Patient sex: M
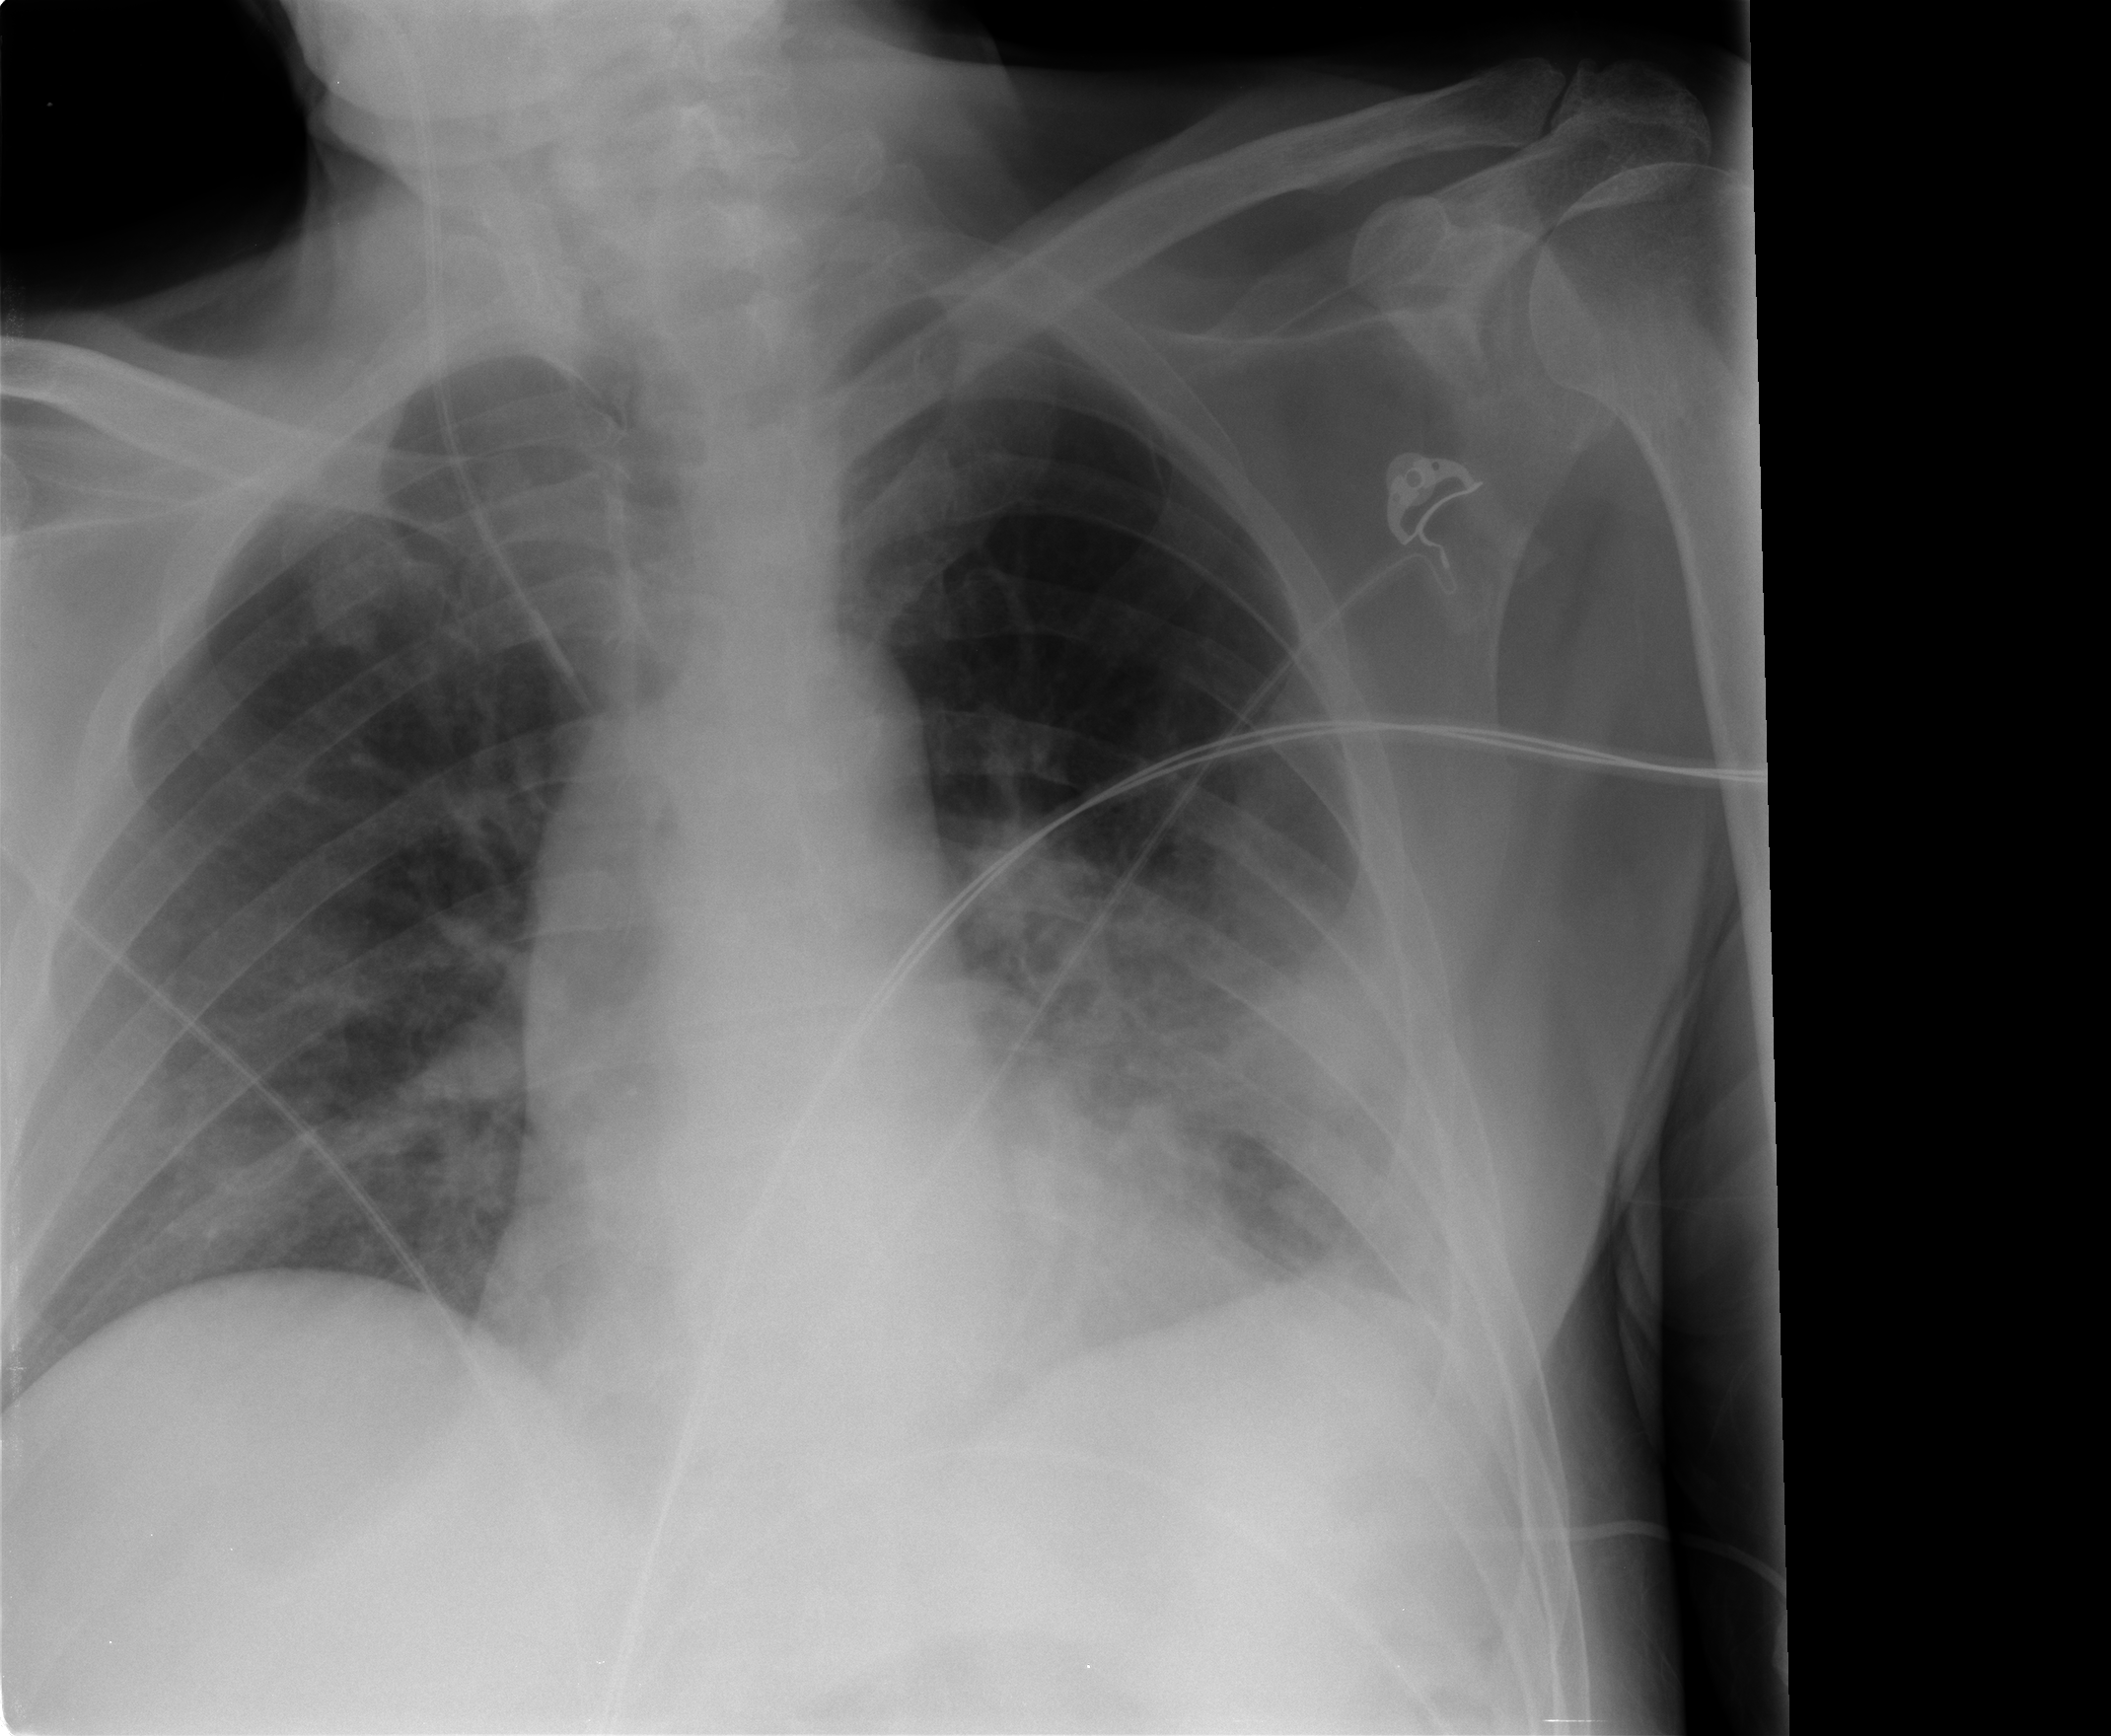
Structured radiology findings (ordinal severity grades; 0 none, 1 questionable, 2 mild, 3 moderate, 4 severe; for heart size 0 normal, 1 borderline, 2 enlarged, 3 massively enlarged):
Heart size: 0
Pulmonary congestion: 0
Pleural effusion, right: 0
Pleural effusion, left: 0
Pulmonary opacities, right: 0
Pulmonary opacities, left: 2
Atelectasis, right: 0
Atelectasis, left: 2